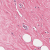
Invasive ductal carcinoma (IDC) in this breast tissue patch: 0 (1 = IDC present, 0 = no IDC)